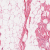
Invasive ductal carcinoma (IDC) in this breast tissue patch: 0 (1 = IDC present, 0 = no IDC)